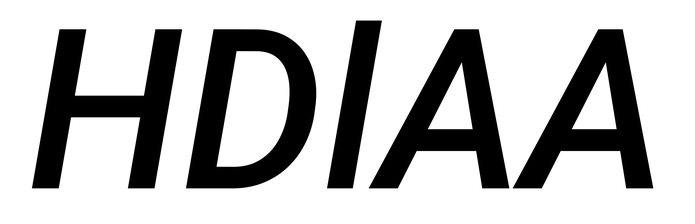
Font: Roboto-Italic_Medium_Italic